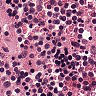
Metastatic tissue present: no